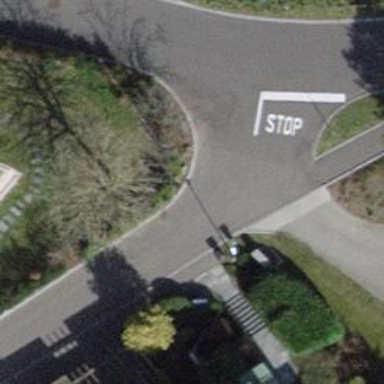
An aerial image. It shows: Sidewalk along the footway.